Question: Forgive the title, I am not quite sure how to word what I am looking for, or if I even know what I am looking for.
I have a service that is running that takes a potentially large amount of requests concurrently. Additionally, within the service, I must make a certain amount (usually 10-15) requests to external services, which I am running in parallel.This code looks like the following
'''
Task<IResponse>[] tasks = new Task<IResponse>[Adapters.Count];
for(int i = 0; i < Adapters.Count;i++)
{
IAdapter adapter = Adapters[i];
Func<IResponse> makeExternalHttpRequest= () => adapter.MakeExternalHttpRequest(element, mappings);
tasks[i] = Task.Factory.StartNew<IResponse>(() =>
{
try
{
var result = makeExternalHttpRequest();
if (!token.IsCancellationRequested)
{
return result;
}
}catch(Exception exception)
{
}
return null;
}, token);
};
var timeout = ...some timeout value
Task.WaitAll(tasks,timeout, token);
tokenSource.Cancel();
for (int i = 0; i < tasks.Length; i++)
{
if (tasks[i].Result != null)
{
if (tasks[i].IsCompleted)
{
results.Add(tasks[i].Result);
}
}
}
'''
Everything seems to be working as I expected for the past 6-7 months, and then yesterday, the server went down and I was sent the following from our system admin.

If you notice the highlighted area, it is quite large for the time elapsed.
I am guessing this contributed to why the server went down, but we are still looking into what happened.
Any idea on what is going on, and what my next steps should be?
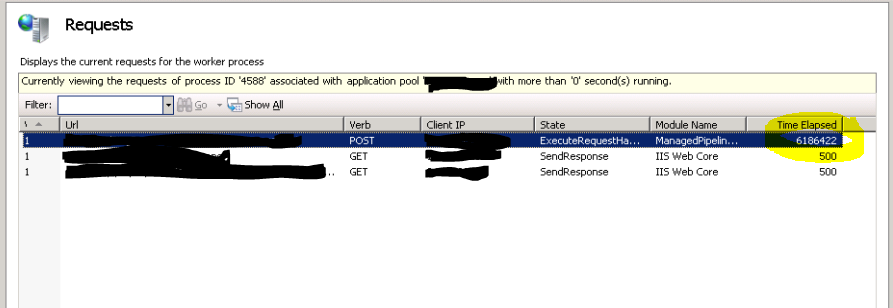
Answer: I really think your next steps should be to gather more information. The way the code is written, your request is going to return right away after the timeout expires (or when all tasks have completed, whichever comes first). The other tasks are going to run to completion on their own, in the background, and assuming that the 'makeExternalHttpRequest()' method times out eventually, they will all spin down in their own time.
Your cancellation token is not doing anything useful, as the code is going to block on the line above it.
What I would do is figure out which of the external requests is taking the longest, and maybe log a warning when that happens. Then at least you will have better information as to what is happening. See this pesudo-code:
(somewhere up above, create a logger and a 'System.Diagnostics.Stopwatch'
'''
try
{
var result = makeExternalHttpRequest();
if(stopwatch.Elapsed > SomeUnreasonableTimespan)
logger.Warn("Task exceeded reasonable execution period." + TaskData);
if (!token.IsCancellationRequested)
{
return result;
}
}catch(Exception exception)
{
}
return null;
'''
As a general comment, I find this piece of information most useful:
> Everything seems to be working as I expected for the past 6-7 months, and then yesterday, the server went down and I was sent the following from our system admin.
This means that the problem is probably not related to your code, but related to something else. When I troubleshoot, I tend to ignore things that haven't changed and focus on things that have. Servers are going to crash from time to time. The thing you need to worry about is are they meeting your requirements most of the time? If so, then I wouldn't worry about this code too much.